Field crop: maize
Growth stage: 2
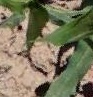
Species: maize